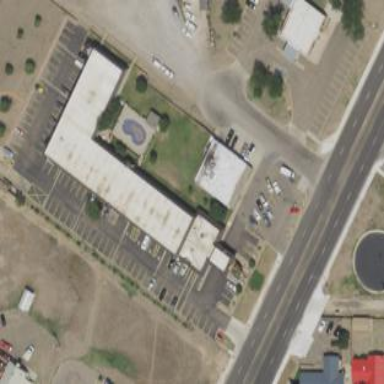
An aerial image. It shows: Hotel building.